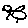
Label: bird